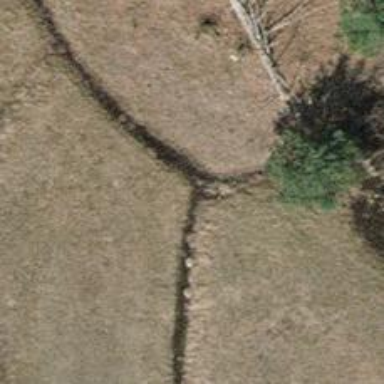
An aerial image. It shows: Ditch serving as waterway.